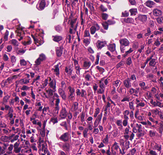
Tumor epithelial tissue: yes
Tumor-associated stroma tissue: yes
Normal tissue: no